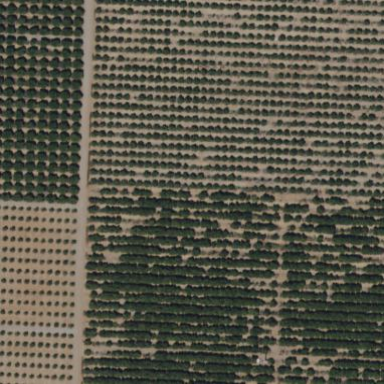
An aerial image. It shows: Orange orchard with rows of orange trees.